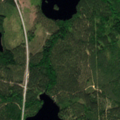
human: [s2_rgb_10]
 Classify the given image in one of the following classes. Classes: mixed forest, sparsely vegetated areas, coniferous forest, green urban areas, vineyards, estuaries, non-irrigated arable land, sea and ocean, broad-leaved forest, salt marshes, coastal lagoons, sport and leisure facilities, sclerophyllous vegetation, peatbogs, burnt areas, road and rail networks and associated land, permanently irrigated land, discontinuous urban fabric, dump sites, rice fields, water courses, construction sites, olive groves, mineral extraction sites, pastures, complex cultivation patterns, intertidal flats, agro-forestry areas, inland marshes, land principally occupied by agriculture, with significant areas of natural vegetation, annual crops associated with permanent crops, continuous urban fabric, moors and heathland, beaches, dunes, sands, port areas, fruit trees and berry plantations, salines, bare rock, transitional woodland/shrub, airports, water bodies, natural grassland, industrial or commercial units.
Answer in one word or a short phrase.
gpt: coniferous forest, mixed forest, transitional woodland/shrub, water bodies